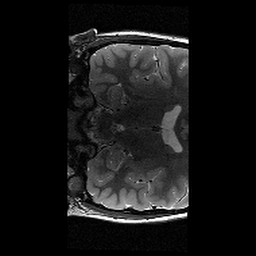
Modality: T2w
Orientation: coronal
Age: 10
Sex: male
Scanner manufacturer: siemens
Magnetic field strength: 3 T
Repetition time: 9.23 s
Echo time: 0.067 s